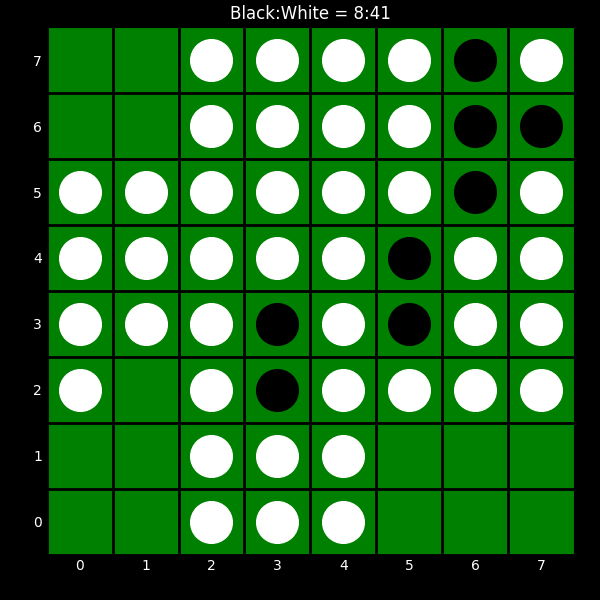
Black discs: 8
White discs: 41